【题型】填空题　【知识点】立体几何　【难度】medium
在三棱锥 $P - ABC$ 中，$\angle PCB = \angle ABC = 90^\circ$，$PC = 2$，$AB = 3$，$BC = 4$，$AP = \sqrt{29}$，则该三棱锥外接球的表面积为\underline{\qquad\qquad}.
【解答】
【答案】 $29\pi$

【分析】 解法一：通过计算边长，借助于勾股定理可得 $\angle ABP = \angle ACP = 90^\circ$，取 $PA$ 的中点 $O$，连接 $OB, OC$，易得 $OB = OC = \frac{1}{2}PA = OP = OA = \frac{\sqrt{29}}{2}$，即可得到点 $O$ 为三棱锥 $P - ABC$ 的外接球球心，求出其半径即得其表面积；解法二：将三棱锥补形成一个长方体，根据长方体的体对角线长即三棱锥 $P - ABC$ 的外接球直径，求出其半径即得其表面积.

【详解】

解法一：如图 1，因为 $\angle PCB = \angle ABC = 90^\circ$，$PC = 2$，$AB = 3$，$BC = 4$，$AP = \sqrt{29}$，

则可得 $PB = \sqrt{PC^2 + BC^2} = 2\sqrt{5}$，$AC = \sqrt{AB^2 + BC^2} = 5$，

由 $PB^2 + AB^2 = 29 = PA^2 = PC^2 + AC^2$，可得 $\angle ABP = \angle ACP = 90^\circ$.

取 $PA$ 的中点 $O$，连接 $OB, OC$，易得 $OB = OC = \frac{1}{2}PA = OP = OA = \frac{\sqrt{29}}{2}$，

所以点 $O$ 为三棱锥 $P - ABC$ 的外接球球心，且球 $O$ 的半径 $R = \frac{\sqrt{29}}{2}$，

故该三棱锥外接球的表面积为 $4\pi R^2 = 29\pi$.

解法二：由已知及法一分析，可将三棱锥 $P - ABC$ 补形成长方体，如图 2 所示，

则三棱锥 $P - ABC$ 的外接球直径即长方体的体对角线长.

因 $PC = 2$，$AB = 3$，$BC = 4$，则长方体的体对角线 $AP = \sqrt{2^2 + 3^2 + 4^2} = \sqrt{29}$，

所以三棱锥 $P - ABC$ 外接球的半径 $R = \frac{\sqrt{29}}{2}$，故该三棱锥外接球的表面积为 $4\pi R^2 = 29\pi$.

故答案为：$29\pi$.
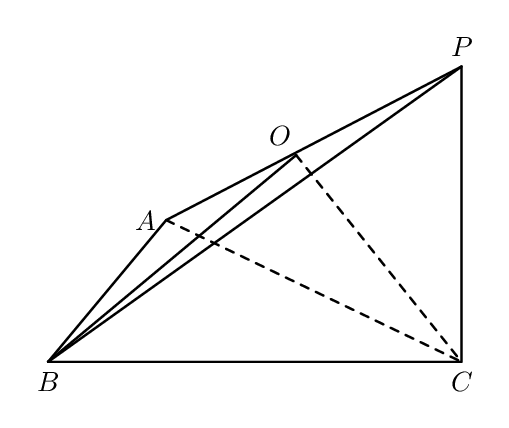
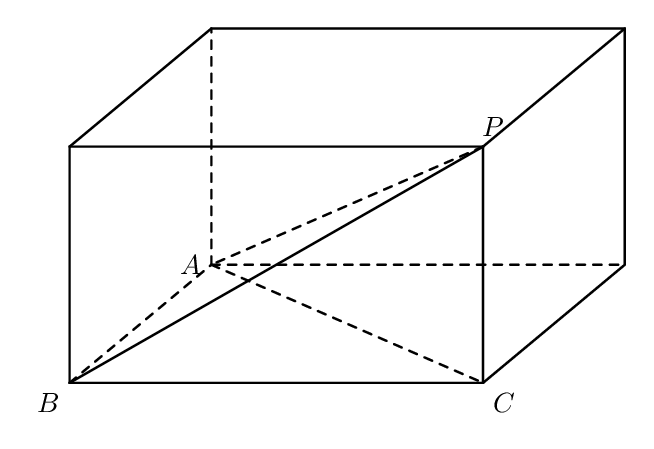